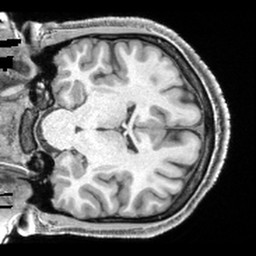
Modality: T1w
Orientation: coronal